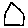
Label: house